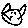
Label: cat